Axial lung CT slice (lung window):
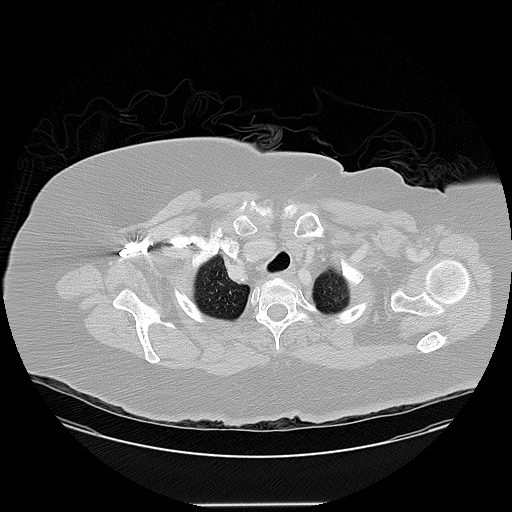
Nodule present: no